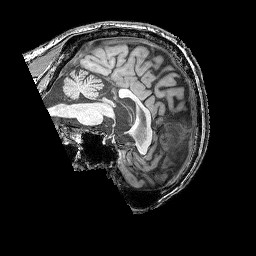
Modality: T1w
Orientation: sagittal
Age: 58
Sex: male
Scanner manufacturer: siemens
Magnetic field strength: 3 T
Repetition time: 2.25 s
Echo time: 0.00411 s